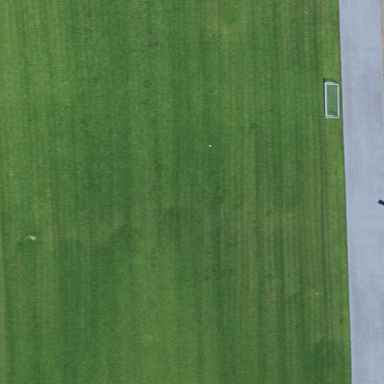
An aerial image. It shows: Soccer pitch for outdoor sports and leisure activities.